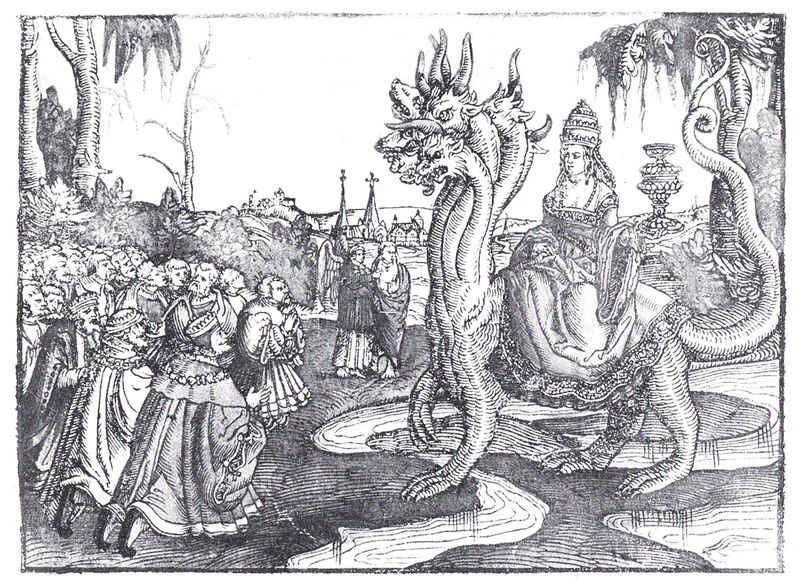
Titel: Die babylonische Hure
Künstler: Lucas d.Ä. Cranach
Institution: (Seriendruck)
Schlagwörter: baum, feuer, flügel, gott, gruppe, himmel, mann, wasser, bäume, fluss, kirchturm, landschaft, menschen, see, sitzen, stadt, frau, hut, köpfe, männer, zeichnung, tier, haube, menge, meschen, rahmen, schale, bach, erde, häuser, kirche, kelch, reich, adel, blatt, pflanzen, krone, locken, wald, reiter, turm, engel, vase, reiten, ritt, schwanz, holzschnitt, grafik, graphik, linien, rand, figuren, angst, sinken, bischof, kaiser, könig, papst, weib, ornamente, pfoten, knie, becher, gefäß, religion, türme, druck, schwarzweiss, viele, radierung, stich, aufstand, knien, schlange, volk, beten, allegorie, viel, schematisch, apokalypse, teufel, mythos, sage, wesen, mittelalter, fabelwesen, klerus, knieen, sieben, audienz, ehrfurcht, huldigung, palmen, tiara, könige, herrscherin, königin, hörner, glaubenskrieg, pokal, anbeten, gottheit, welt, biblisch, chimäre, ungeheuer, drachen, drache, kardinäle, monster, hydra, untier, pott, niederknien, bestie, pranken, seriendruck, hure, babylon, konigin, papstkrone, pabst, mehrköpfig, apokalyptisches weib, apokalyptisch, herrin, schwar-weiß, bibeldarstellung, drahcen, hersherin, hure babylon, päpstin, superbia, volksdarstellung, religiöses, pabstkrone, tiadra